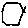
Label: hexagon